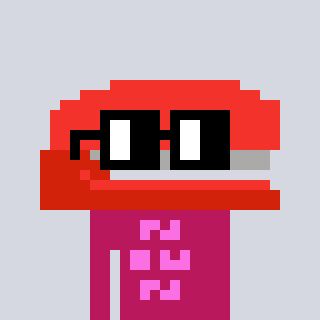
a pixel art character with square black glasses, a stapler-shaped head and a darkpink-colored body on a cool background